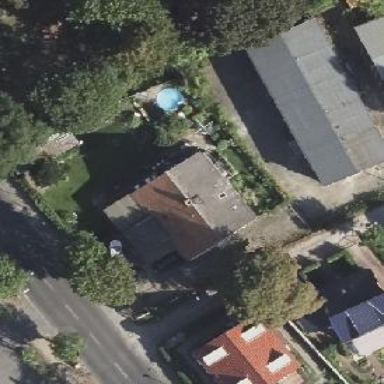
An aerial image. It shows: Detached building.